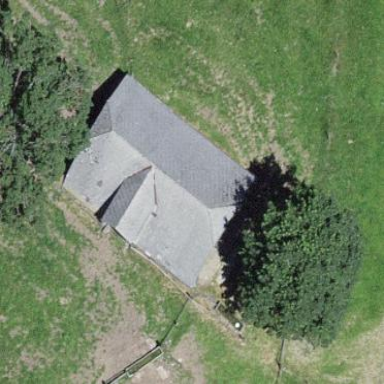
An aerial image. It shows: Farm auxiliary building.